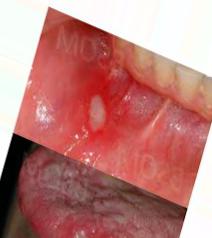
Condition: Mouth Ulcer